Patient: sex M, age 59
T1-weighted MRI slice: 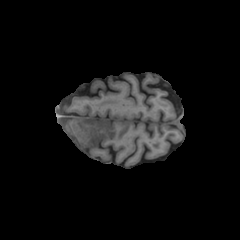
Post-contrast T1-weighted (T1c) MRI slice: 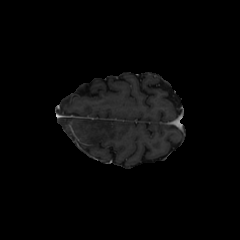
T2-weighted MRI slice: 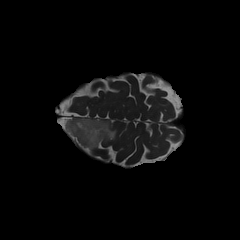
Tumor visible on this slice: yes
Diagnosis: Oligodendroglioma, IDH-mutant, 1p/19q-codeleted
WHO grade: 3